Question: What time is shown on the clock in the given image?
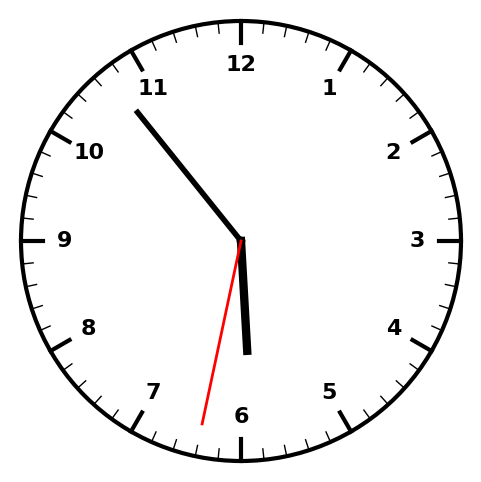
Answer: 05:53:32